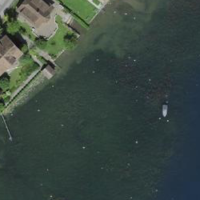
EUNIS habitat code: 14
Species observed at this site:
Tachybaptus ruficollis
Corvus corone
Ichthyaetus melanocephalus
Podiceps cristatus
Esox lucius
Fulica atra
Alcedo atthis
Podiceps nigricollis
Potamogeton lucens
Bucephala clangula
Buteo buteo
Chroicocephalus ridibundus
Phylloscopus collybita
Larus michahellis
Cygnus olor
Gallinula chloropus
Erithacus rubecula
Pica pica
Lymnaea stagnalis
Falco tinnunculus
Perca fluviatilis
Motacilla cinerea
Cyanistes caeruleus
Anas platyrhynchos
Sturnus vulgaris
Troglodytes troglodytes
Aythya ferina
Aythya fuligula
Passer domesticus
Ptyonoprogne rupestris
Carduelis carduelis
Turdus merula
Phalacrocorax carbo
Cottus gobio
Mareca strepera
Parus major
Mergus merganser
Milvus milvus
Sterna hirundo
Turdus pilaris
Planorbis carinatus
Motacilla alba
Phylloscopus trochilus
Accipiter nisus